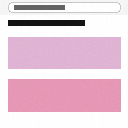
Screen state: on